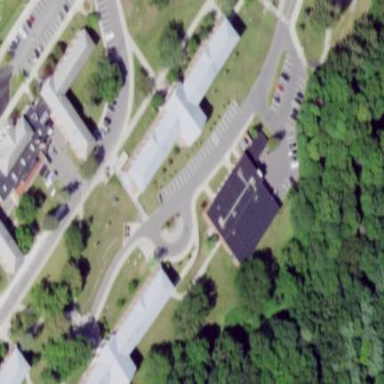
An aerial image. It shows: Dormitory building.